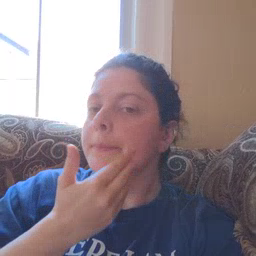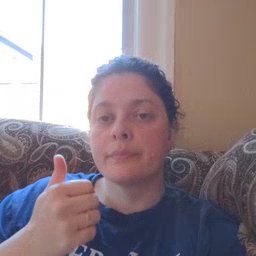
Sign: napkin